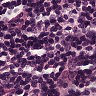
Metastatic tissue present: no